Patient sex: F
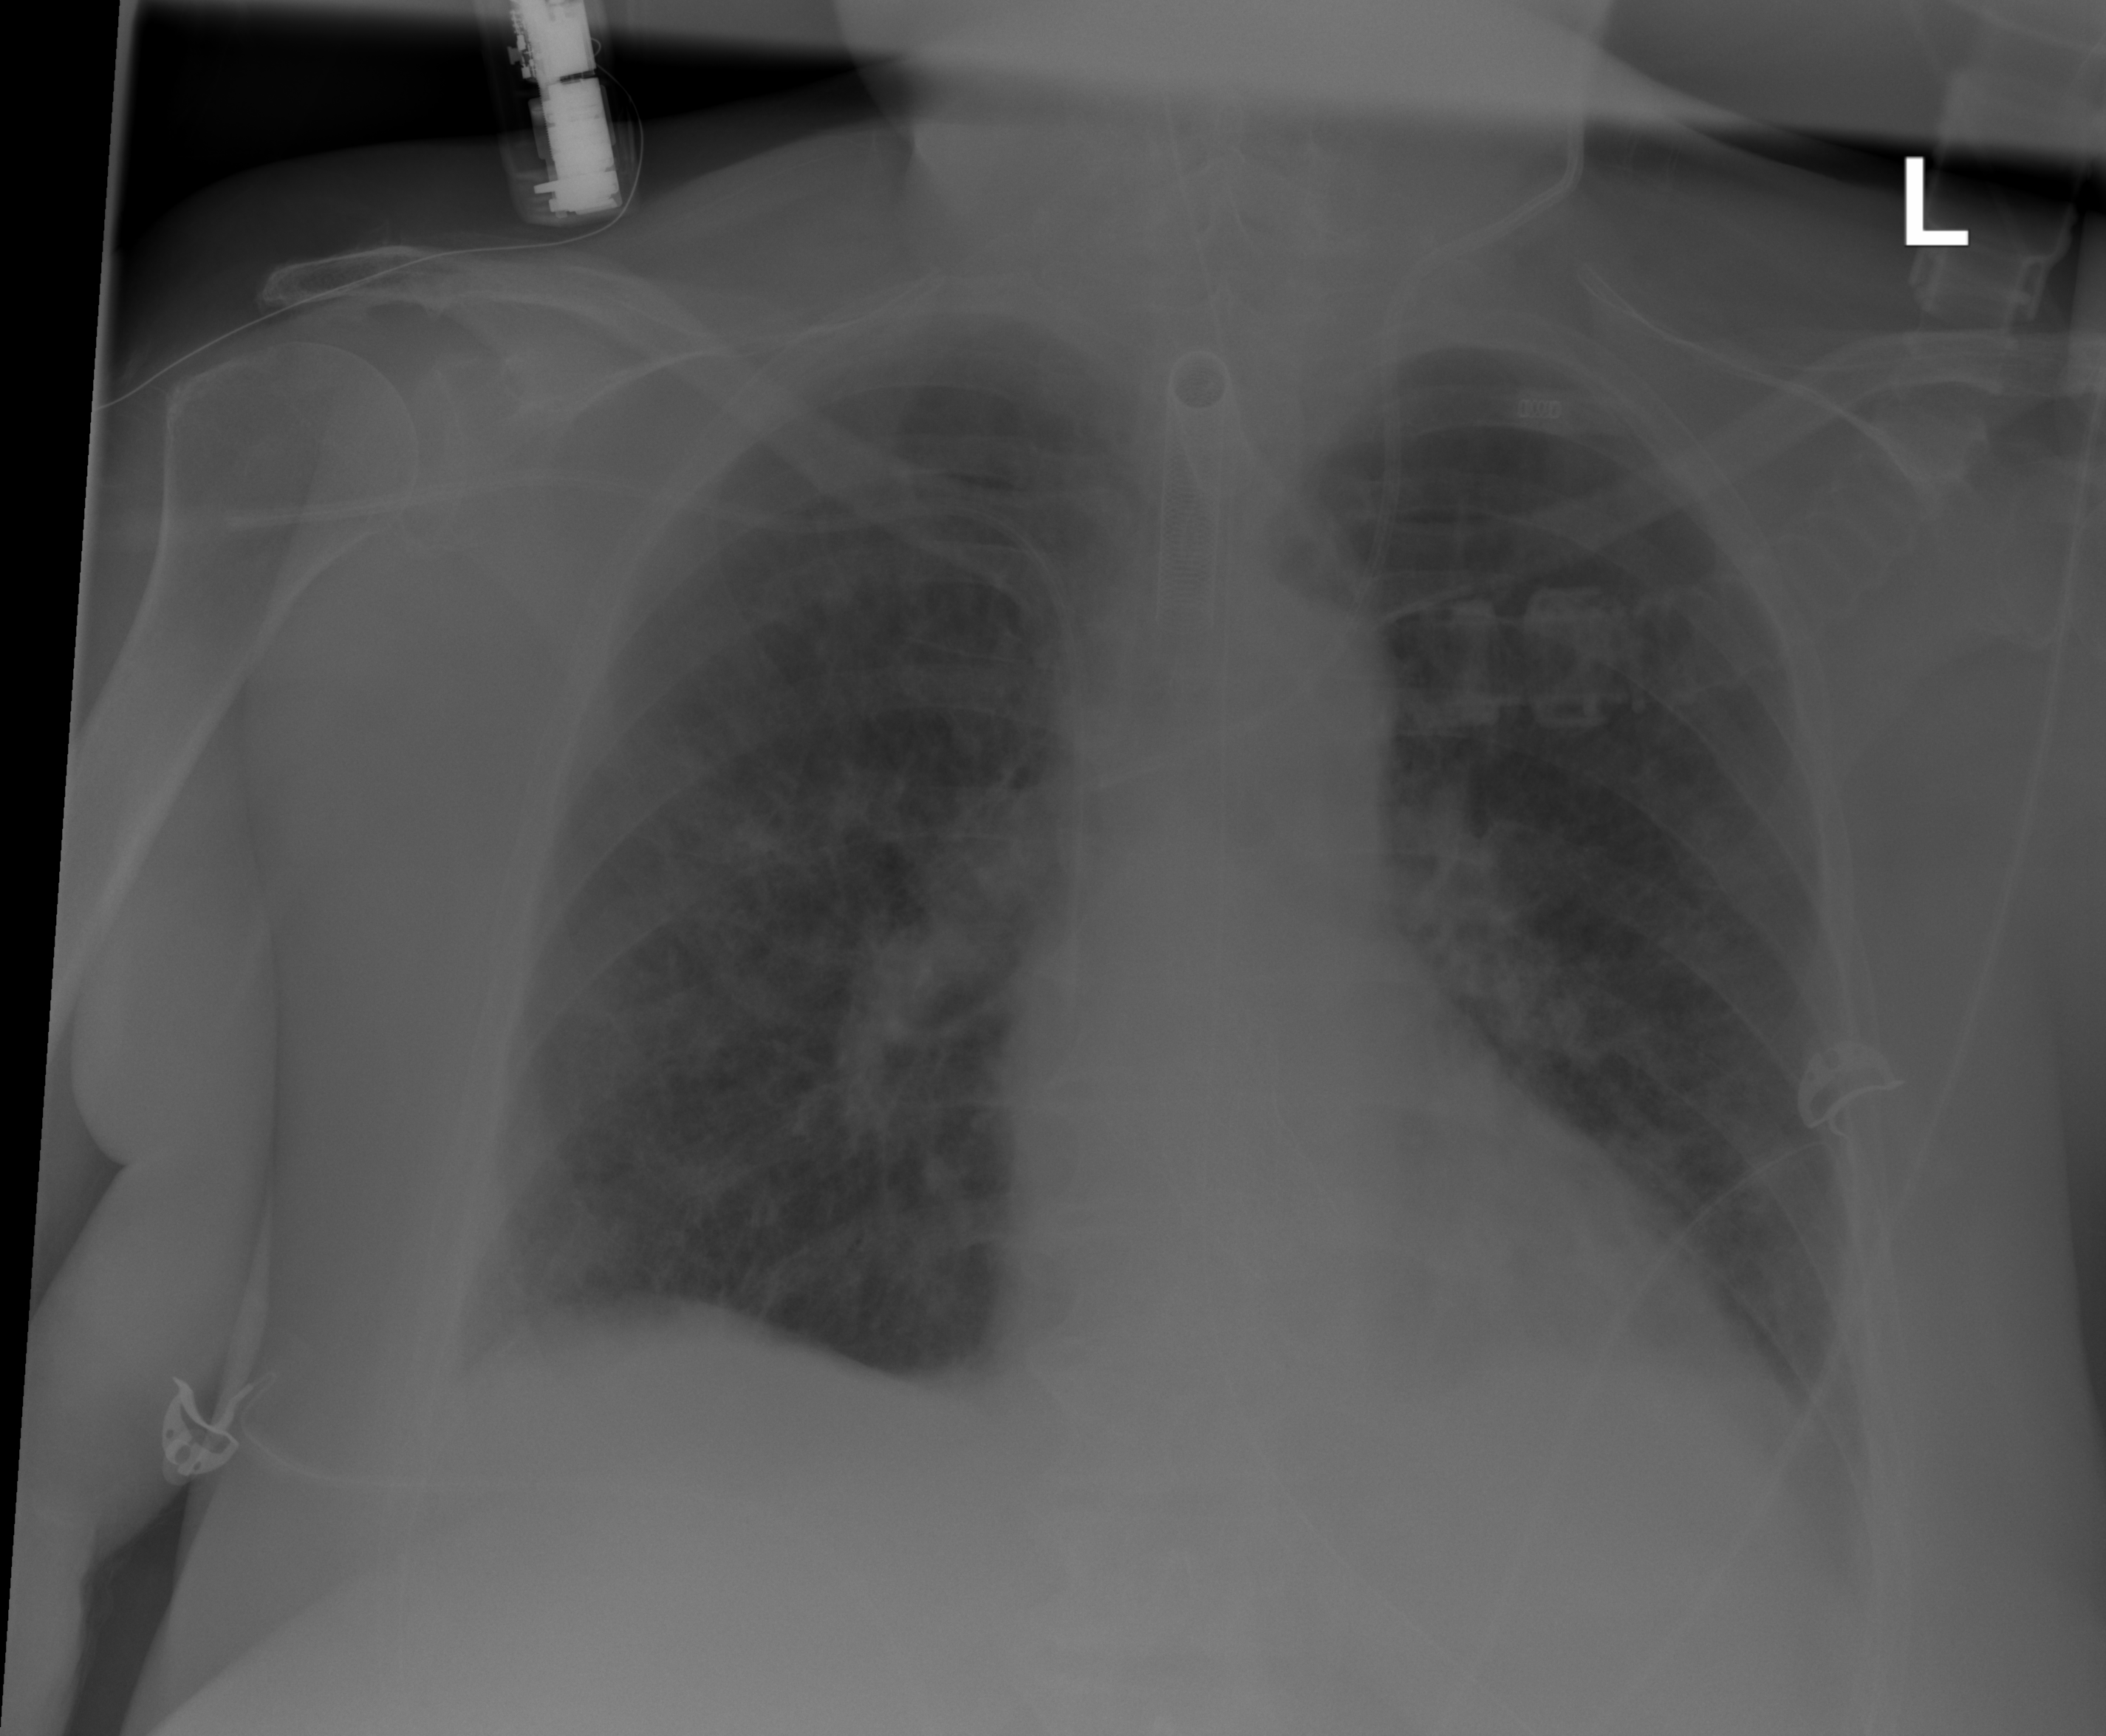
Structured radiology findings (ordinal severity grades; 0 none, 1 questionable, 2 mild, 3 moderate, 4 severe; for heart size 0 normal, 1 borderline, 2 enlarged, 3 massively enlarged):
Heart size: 2
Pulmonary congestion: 0
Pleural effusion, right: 2
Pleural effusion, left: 2
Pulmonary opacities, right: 2
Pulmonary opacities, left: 2
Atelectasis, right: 2
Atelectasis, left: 2